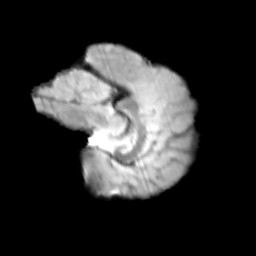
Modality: T2w
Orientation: sagittal
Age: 10
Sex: male
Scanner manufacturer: siemens
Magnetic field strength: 3 T
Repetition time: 3.8 s
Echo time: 0.07 s